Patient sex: M
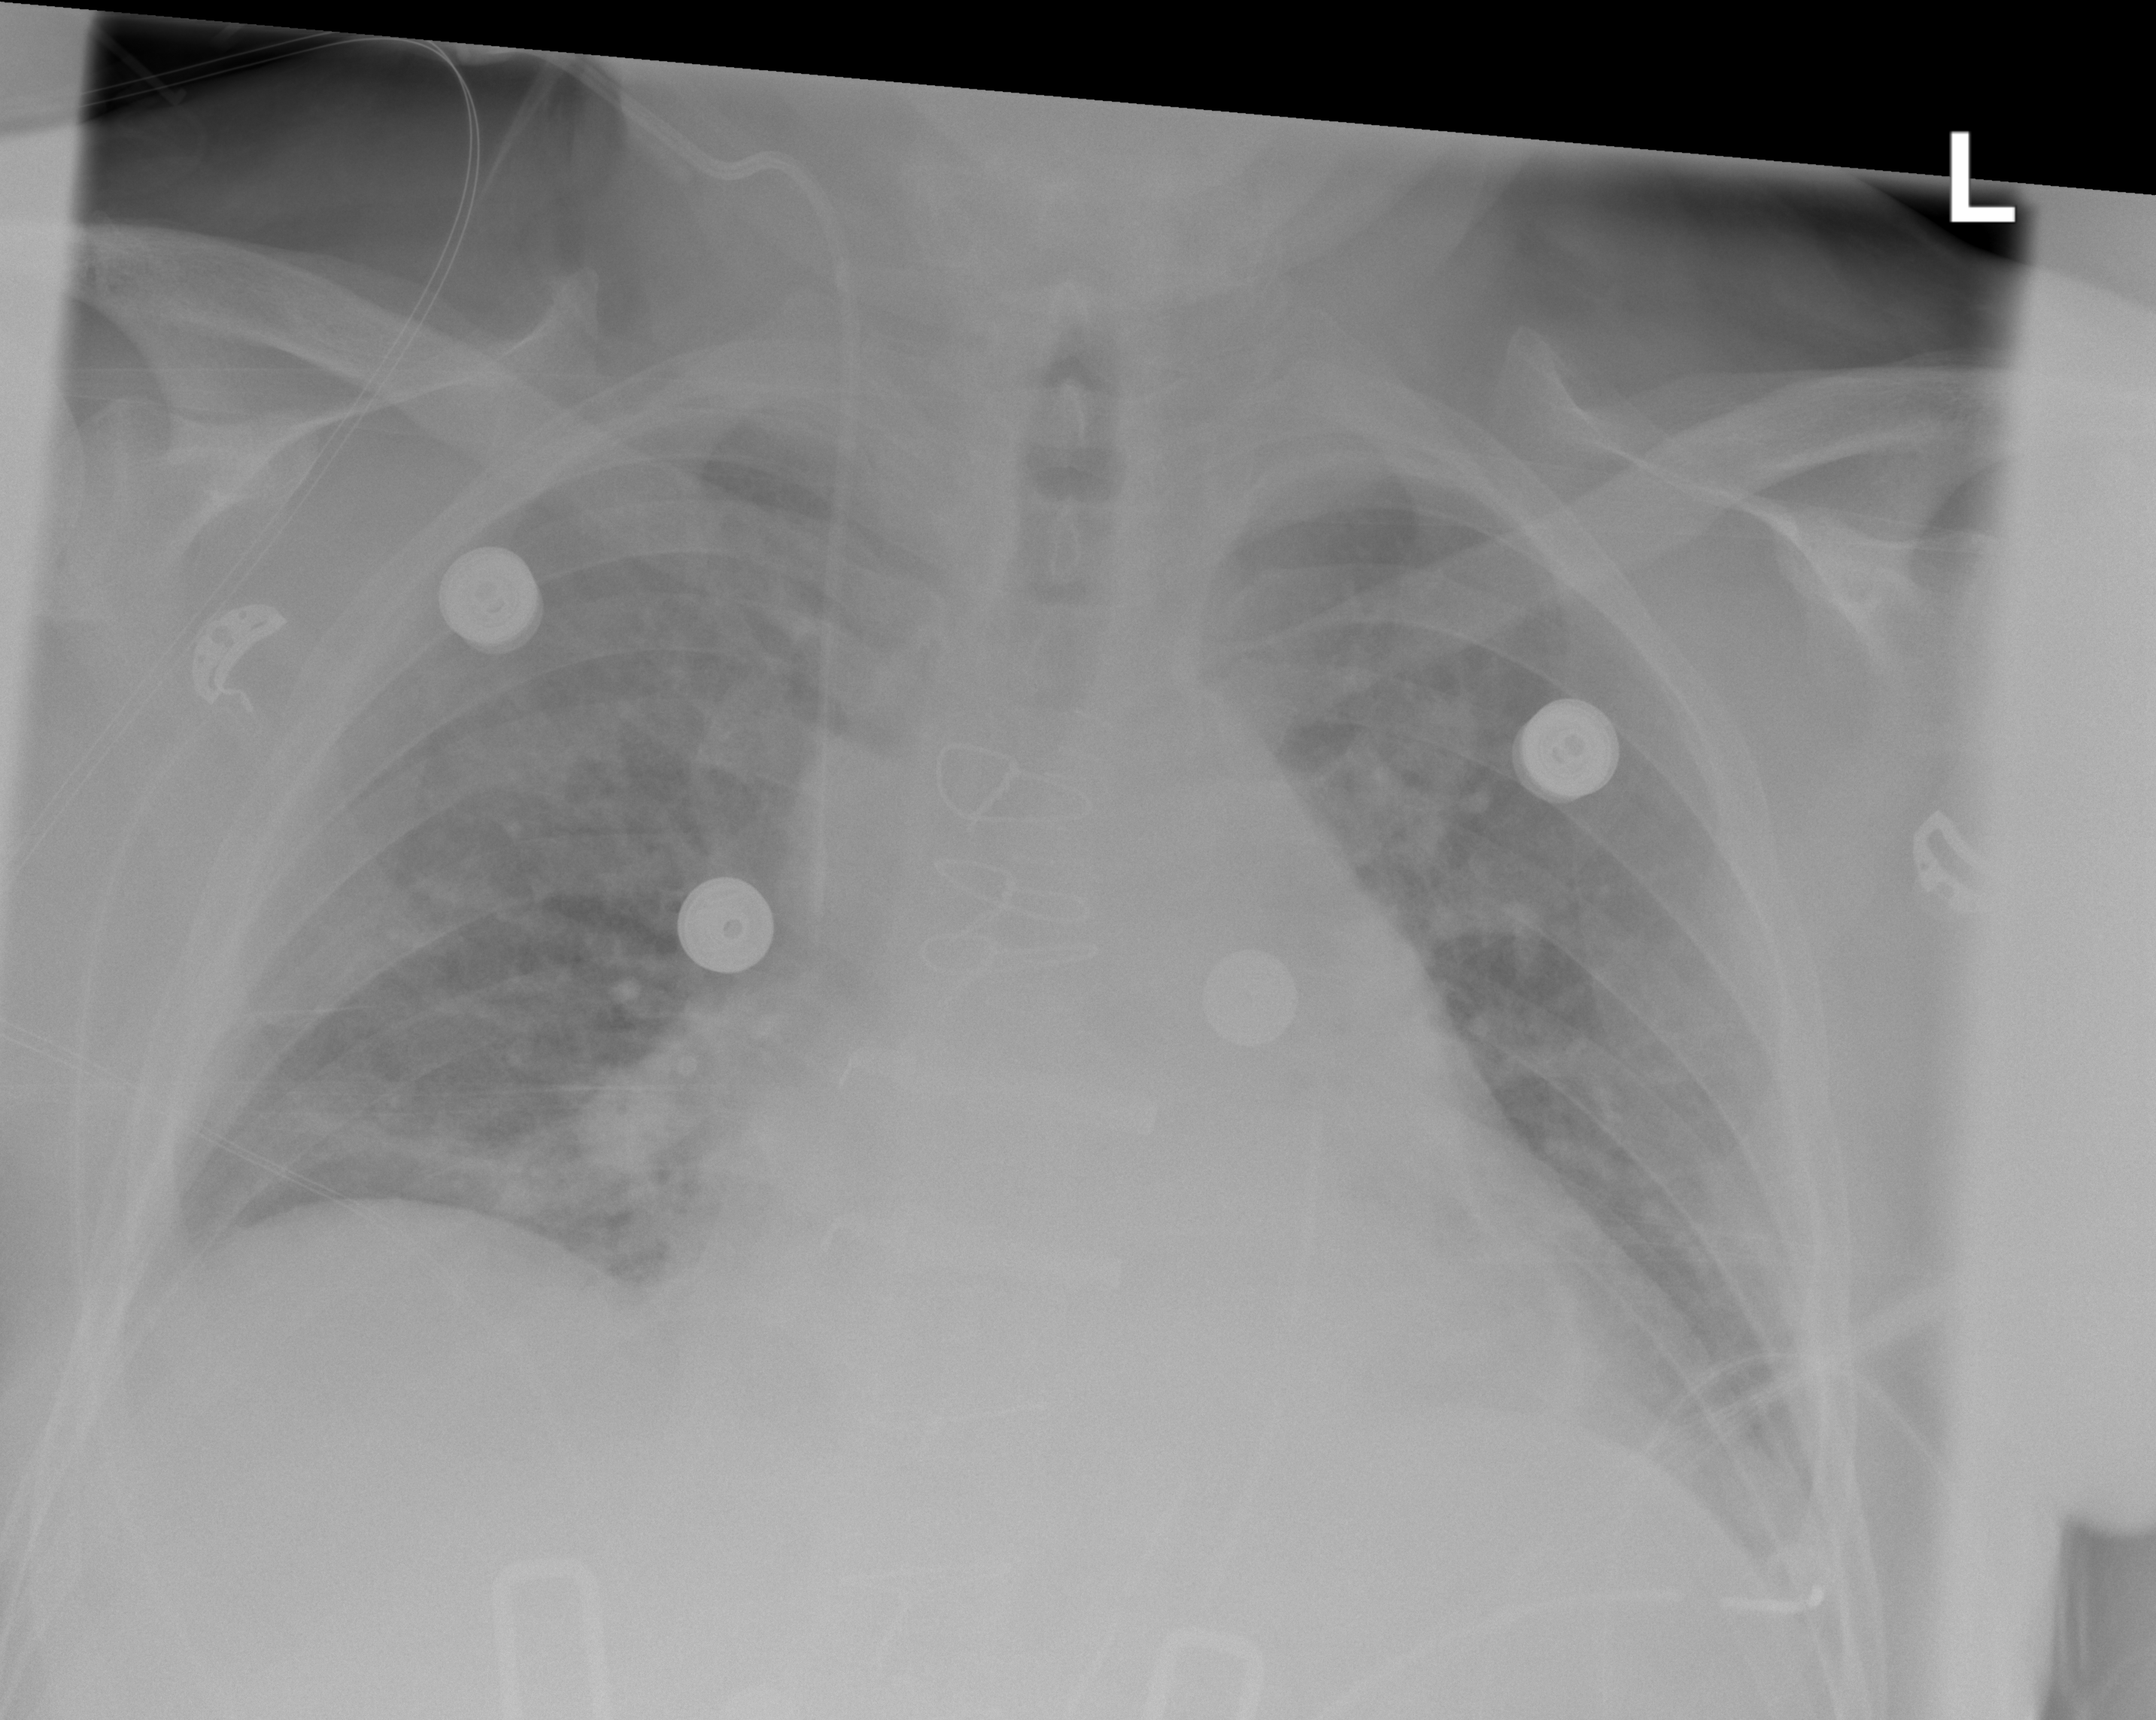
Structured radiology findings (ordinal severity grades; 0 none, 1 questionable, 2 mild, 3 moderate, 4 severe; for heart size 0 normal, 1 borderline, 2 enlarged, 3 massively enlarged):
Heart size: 2
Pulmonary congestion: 2
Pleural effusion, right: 2
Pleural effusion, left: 0
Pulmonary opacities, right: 0
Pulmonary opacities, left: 0
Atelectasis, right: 2
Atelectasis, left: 2